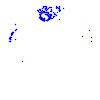
Particle: proton